Question: I use Google Maps Android API v2 with Android to show current position with nearby markers.
Nearby places locations and titles are received using Google Places API.
The problem is that non-english names at title/snippet are shown in fail way.
For the instance, Hebrew names.
The sreenshot is attached.

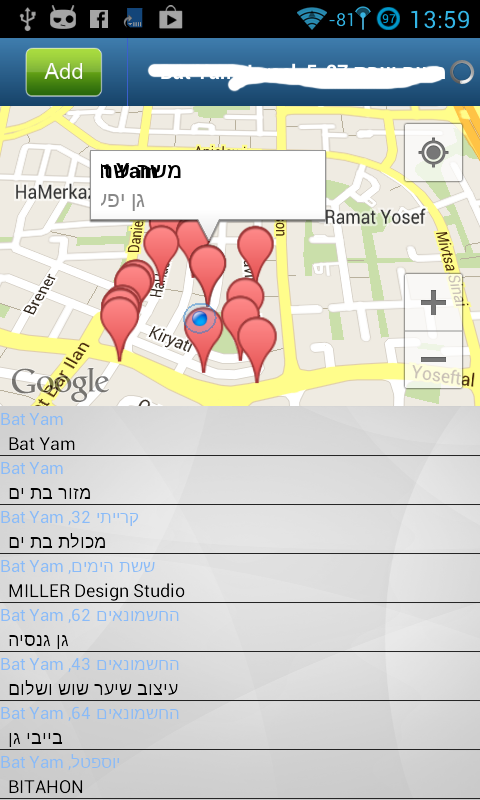
Answer: Since Arabic and Hebrew are causing problems, and English and Russian are not, I am going to guess that something is broken in the default info window implementation with respect to right-to-left (RTL) languages. Particularly if you are running your tests on Android 4.2, it may be that Maps V2's default info window contents have incorrectly applied the various RTL-related attributes.
Fortunately, you can supply your own info window contents, by implementing 'InfoWindowAdapter' and having 'getInfoContents()' return the 'View' that you want to use in the info window.
For example, <URL> shows customizing the info window using this 'InfoWindowAdapter':
'''
class PopupAdapter implements InfoWindowAdapter {
LayoutInflater inflater=null;
PopupAdapter(LayoutInflater inflater) {
this.inflater=inflater;
}
@Override
public View getInfoWindow(Marker marker) {
return(null);
}
@Override
public View getInfoContents(Marker marker) {
View popup=inflater.inflate(R.layout.popup, null);
TextView tv=(TextView)popup.findViewById(R.id.title);
tv.setText(marker.getTitle());
tv=(TextView)popup.findViewById(R.id.snippet);
tv.setText(marker.getSnippet());
return(popup);
}
}
'''
If you want to replace the whole window, you would have 'getInfoWindow()' return a 'View'. If 'getInfoWindow()' returns 'null', 'getInfoContents()' is used for the contents of the window. You then attach an instance of 'InfoWindowAdapter' via 'setInfoWindowAdapter()' on your 'GoogleMap'.
In your case, you could use your own layout to make sure that you are implementing RTL correctly. That should, in principle, clear up this problem. It is conceivable that Maps V2 does something strange that breaks RTL code that normally should work, in which case you'd need to <URL>.